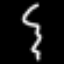
Label: squiggle